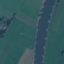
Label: River